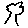
Label: tree